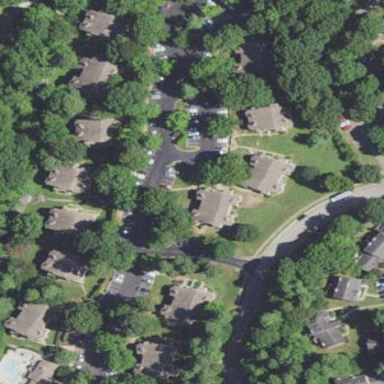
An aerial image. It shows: Residential neighbourhood.